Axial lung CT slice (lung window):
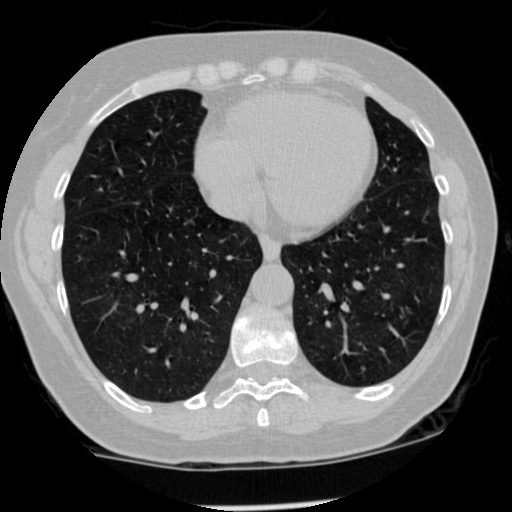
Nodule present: no